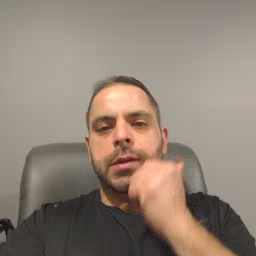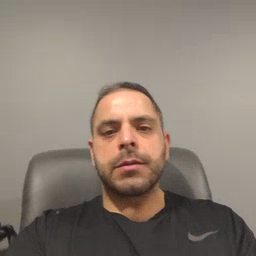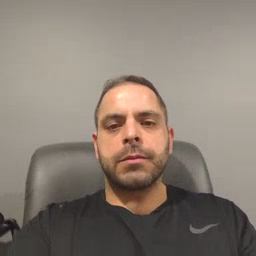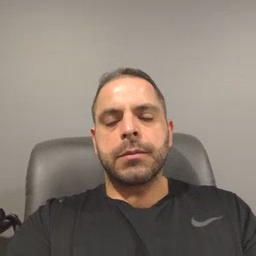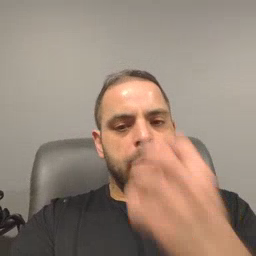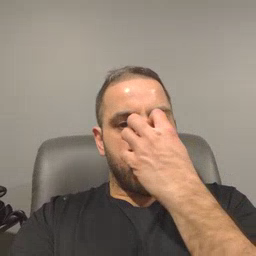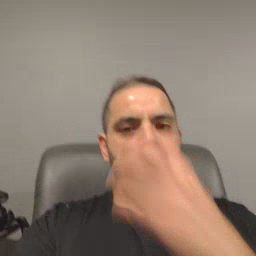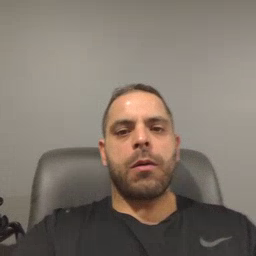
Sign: clown